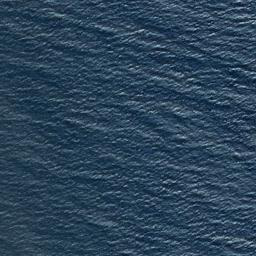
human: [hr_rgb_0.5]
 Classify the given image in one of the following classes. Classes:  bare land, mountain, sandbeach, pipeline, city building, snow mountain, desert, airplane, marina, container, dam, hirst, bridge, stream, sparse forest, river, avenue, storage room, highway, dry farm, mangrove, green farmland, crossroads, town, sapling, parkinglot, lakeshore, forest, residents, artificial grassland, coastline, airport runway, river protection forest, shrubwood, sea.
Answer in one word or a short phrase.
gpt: sea